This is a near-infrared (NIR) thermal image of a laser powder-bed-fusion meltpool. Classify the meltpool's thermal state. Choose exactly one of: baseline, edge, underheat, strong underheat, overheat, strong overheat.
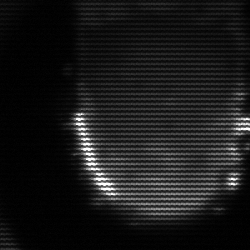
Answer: baseline